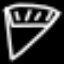
Label: diamond